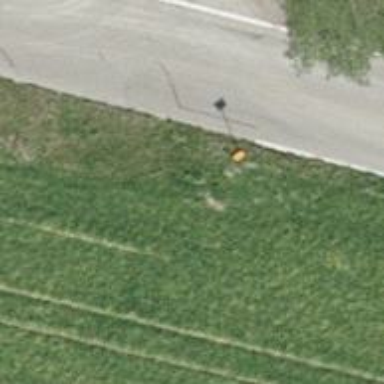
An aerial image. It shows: Pipeline marker.